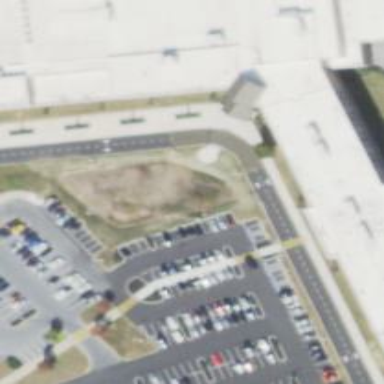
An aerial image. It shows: Parking space is available.